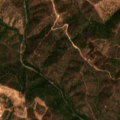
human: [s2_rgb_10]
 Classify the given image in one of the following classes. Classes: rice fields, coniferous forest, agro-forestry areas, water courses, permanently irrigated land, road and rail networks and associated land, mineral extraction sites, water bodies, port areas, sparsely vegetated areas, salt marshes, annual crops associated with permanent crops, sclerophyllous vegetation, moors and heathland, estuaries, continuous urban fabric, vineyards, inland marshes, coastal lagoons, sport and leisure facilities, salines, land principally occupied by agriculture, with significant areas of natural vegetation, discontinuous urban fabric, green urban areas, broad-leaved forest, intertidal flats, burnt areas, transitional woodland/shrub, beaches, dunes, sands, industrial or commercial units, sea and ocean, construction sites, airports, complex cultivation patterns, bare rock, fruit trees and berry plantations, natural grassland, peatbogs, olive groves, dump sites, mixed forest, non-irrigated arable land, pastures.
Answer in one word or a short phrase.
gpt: broad-leaved forest